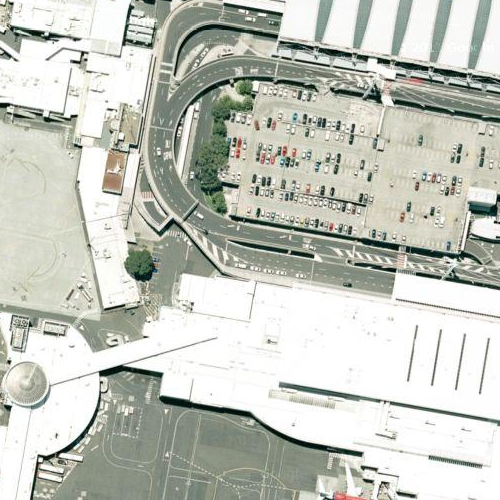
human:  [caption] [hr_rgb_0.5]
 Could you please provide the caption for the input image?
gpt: There are many different airplanes parked on the airport .

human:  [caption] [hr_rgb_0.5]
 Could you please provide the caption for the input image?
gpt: Many white airplanes parked on the airport .

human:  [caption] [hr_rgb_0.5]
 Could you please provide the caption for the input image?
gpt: An airport with many different kinds of airplanes parked on .

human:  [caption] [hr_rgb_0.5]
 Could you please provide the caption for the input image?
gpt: Many airplanes parked on the airport with some cars parked beside .

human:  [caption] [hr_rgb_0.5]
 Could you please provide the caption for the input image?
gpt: Lots of different white cars parked on the airport .